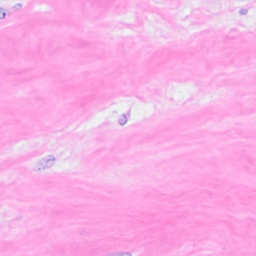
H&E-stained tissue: Breast